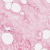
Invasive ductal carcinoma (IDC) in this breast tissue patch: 0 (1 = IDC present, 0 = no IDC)